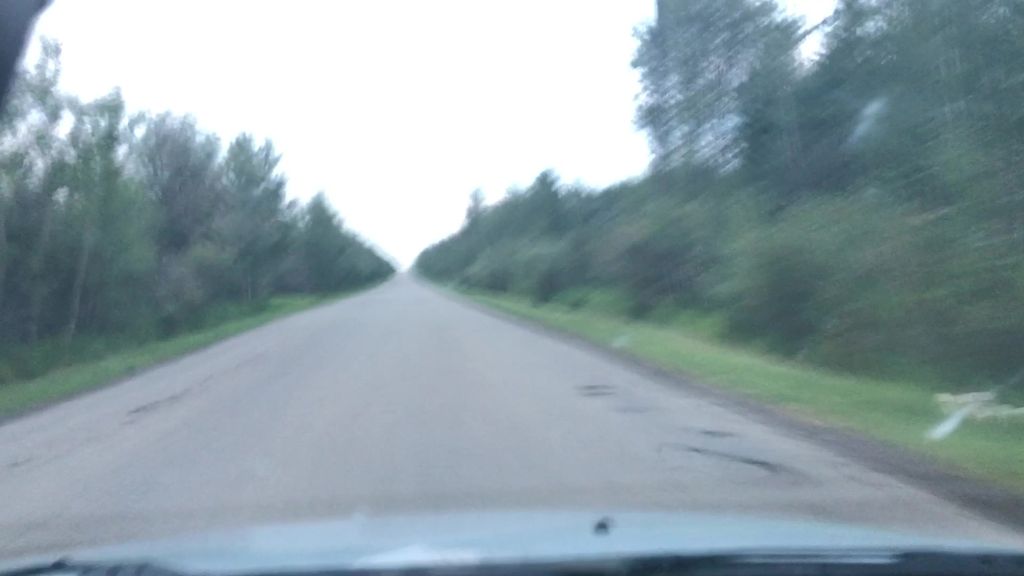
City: edmonton